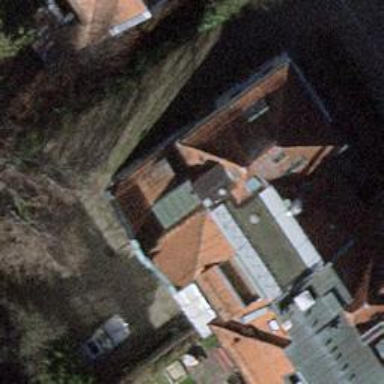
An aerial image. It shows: The half-hipped roof part of building oriented across.